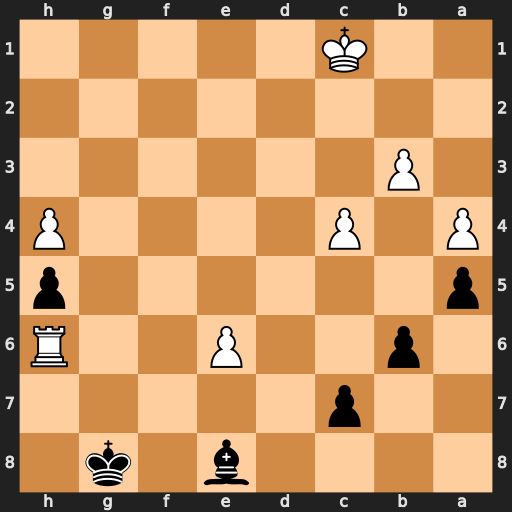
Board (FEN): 4b1k1/2p5/1p2P2R/p6p/P1P4P/1P6/8/2K5
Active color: b
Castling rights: -
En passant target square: -
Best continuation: Kg7 Rxh5 Bxh5